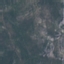
Label: HerbaceousVegetation